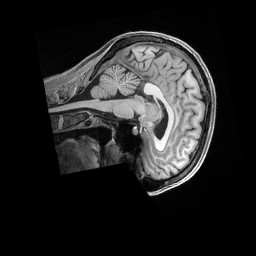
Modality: T1w
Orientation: sagittal
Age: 28
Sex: female
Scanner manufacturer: siemens
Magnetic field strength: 3 T
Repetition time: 2.5 s
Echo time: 0.00296 s